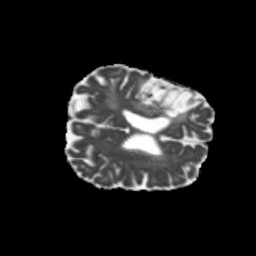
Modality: MD
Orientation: axial
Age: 75
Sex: male
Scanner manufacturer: siemens
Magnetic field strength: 3 T
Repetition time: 5.25 s
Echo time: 0.08 s